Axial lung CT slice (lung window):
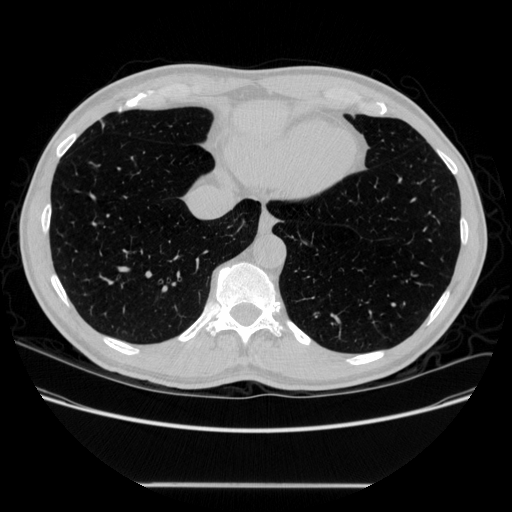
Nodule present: no